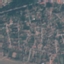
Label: Residential